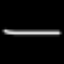
Label: line